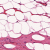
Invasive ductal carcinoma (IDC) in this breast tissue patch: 0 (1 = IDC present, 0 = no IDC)